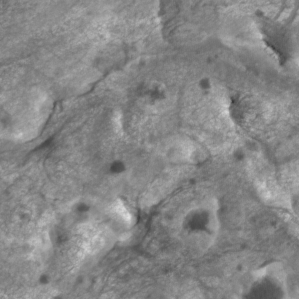
Label: non_frost